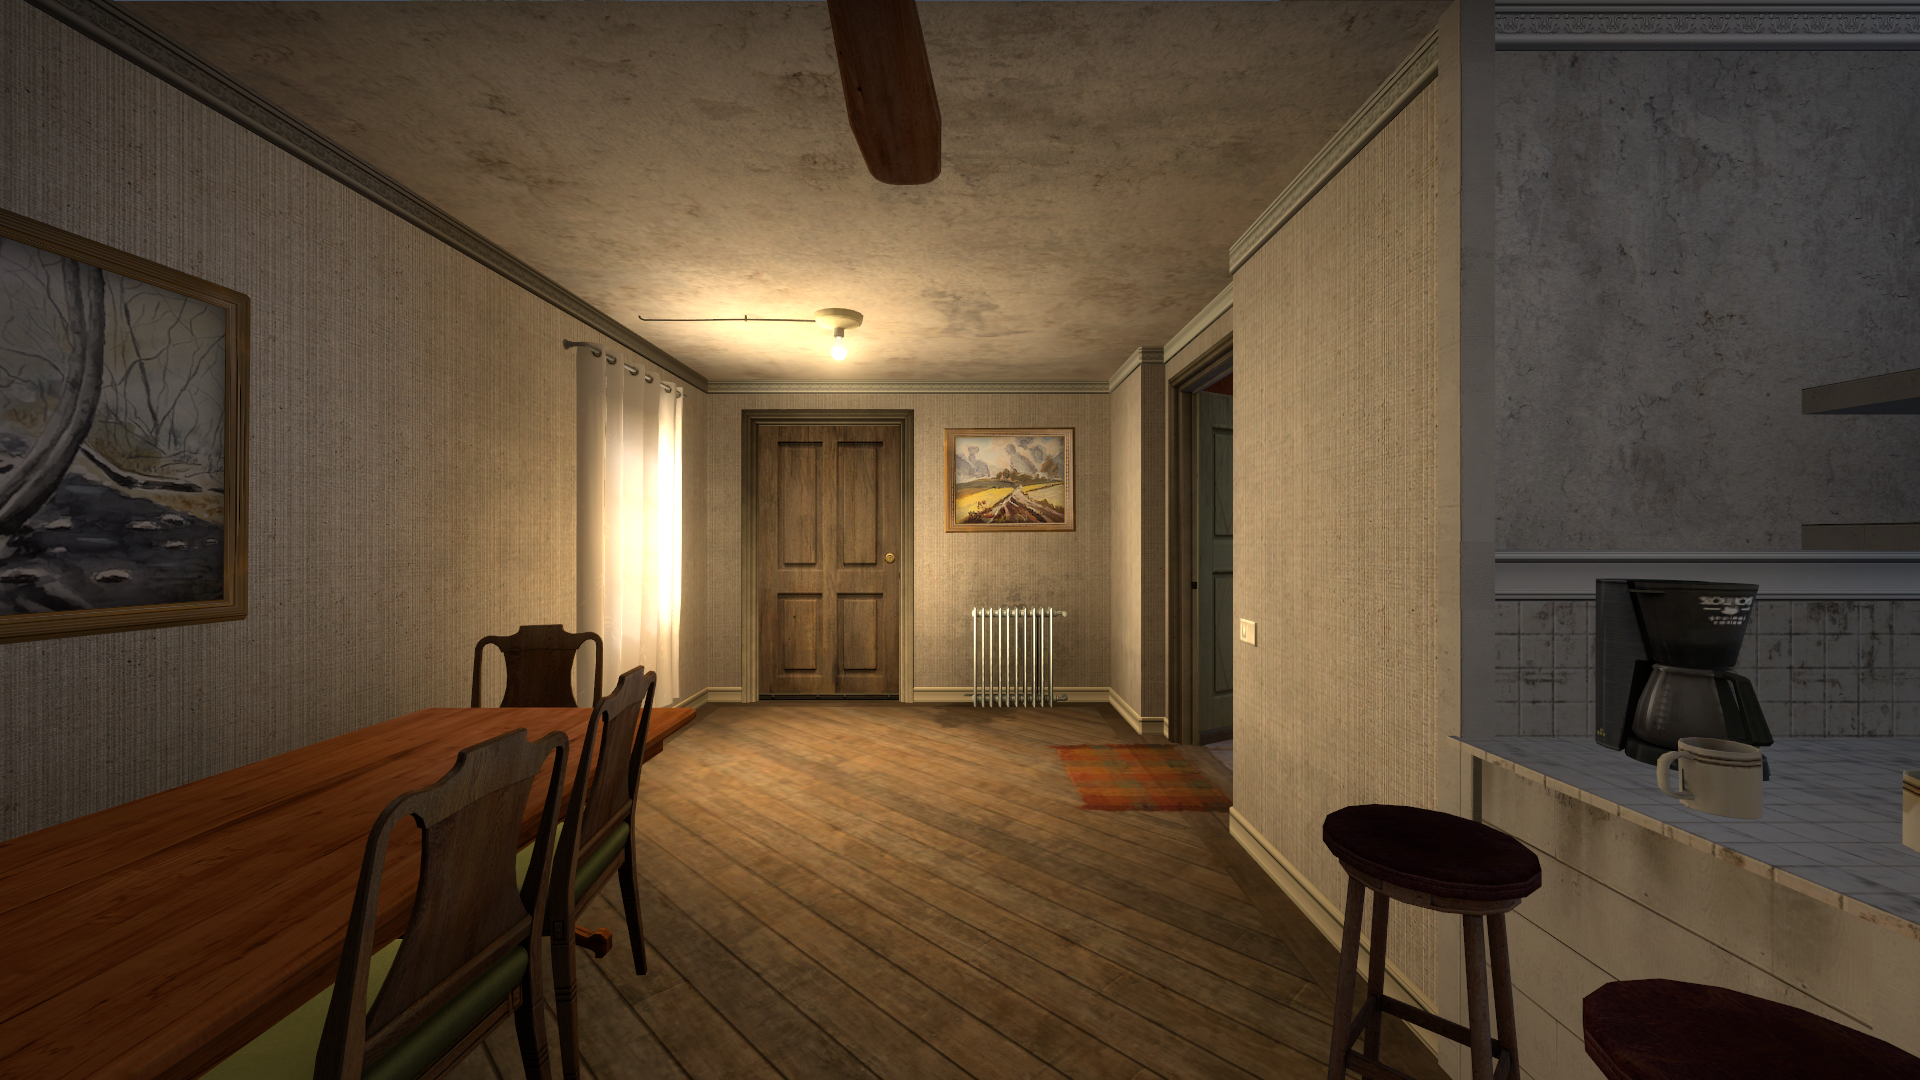
Map: de_inferno